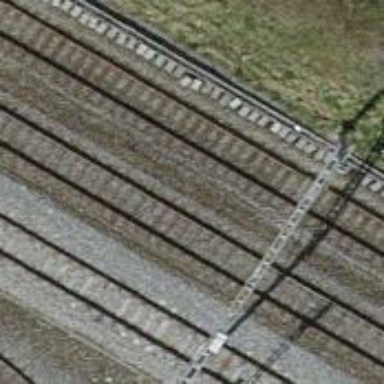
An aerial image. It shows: Railway signal.